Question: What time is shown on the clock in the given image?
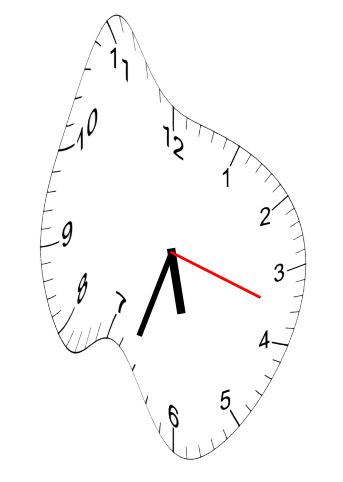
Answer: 05:33:18